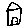
Label: house